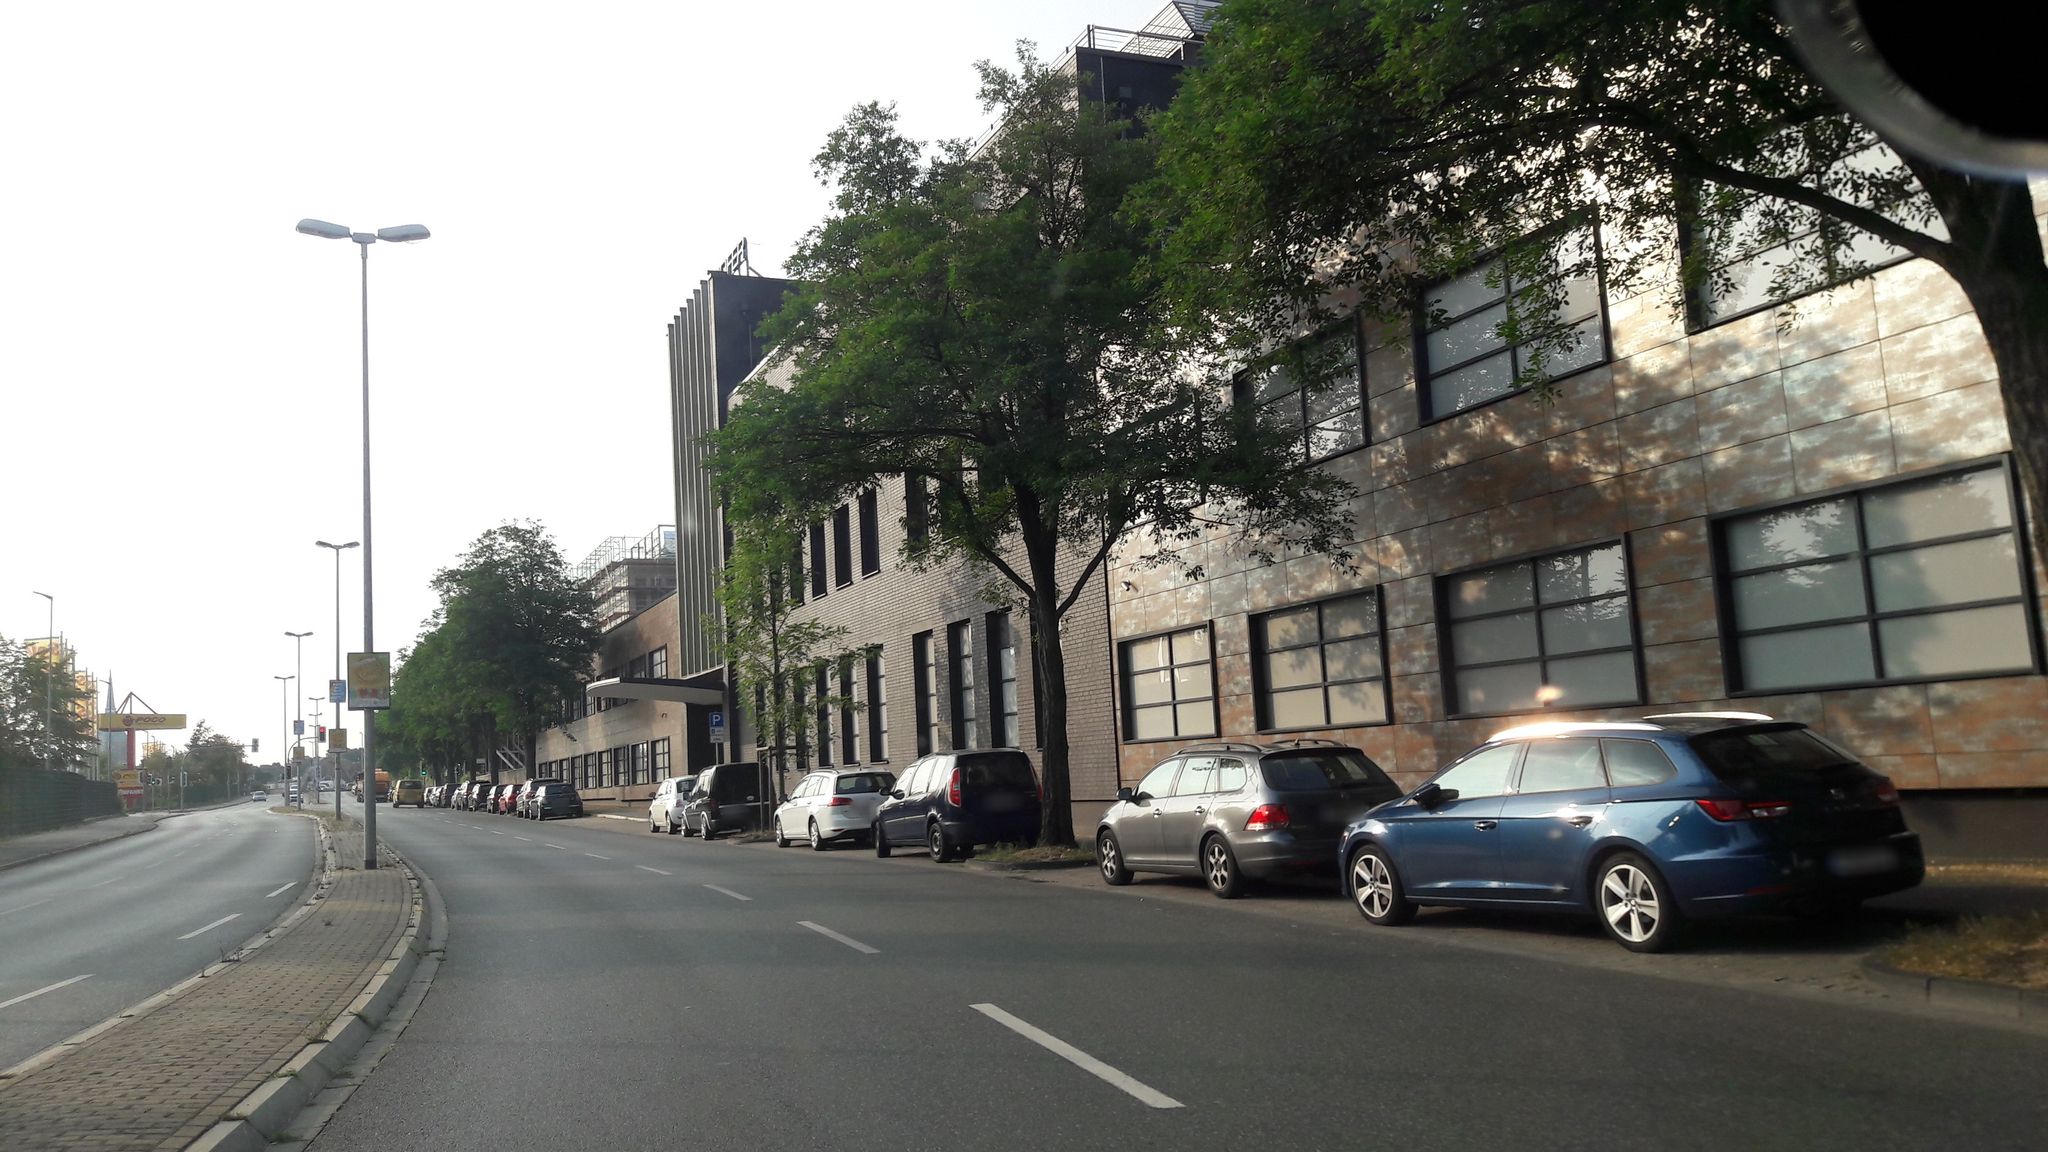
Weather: clear
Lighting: day
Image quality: good
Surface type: cycling surface
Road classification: path
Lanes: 2
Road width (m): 2.5
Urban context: urban centre
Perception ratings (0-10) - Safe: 2.55, Lively: 6.25, Beautiful: 6.5, Boring: 2.34, Depressing: 4.85, Wealthy: 7.55